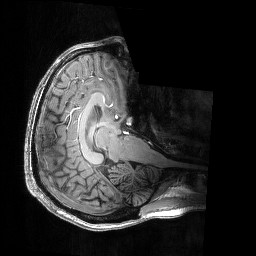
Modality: T1w
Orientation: axial